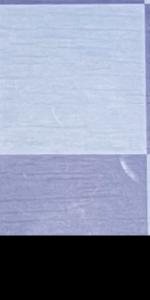
Label: Empty